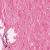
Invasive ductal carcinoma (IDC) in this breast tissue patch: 0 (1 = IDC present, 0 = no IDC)